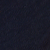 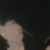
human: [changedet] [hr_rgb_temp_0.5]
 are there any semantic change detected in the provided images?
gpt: One artificial island appeared in the sea.